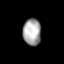
Tissue: prostate
Cell type: T cells
Senescence score: 0.3555
Nuclear area (px): 477
Mean DAPI intensity: 166.01